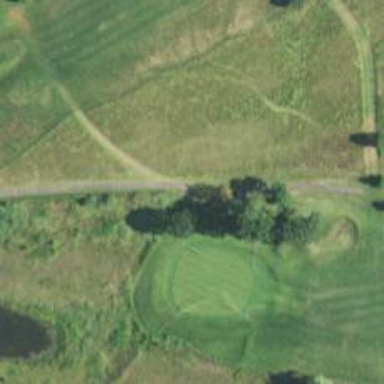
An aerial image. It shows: Path designated for golf carts.